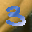
Label: 3